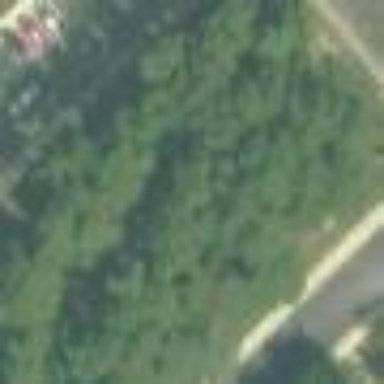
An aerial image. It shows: Evergreen needle-leaved woodland.